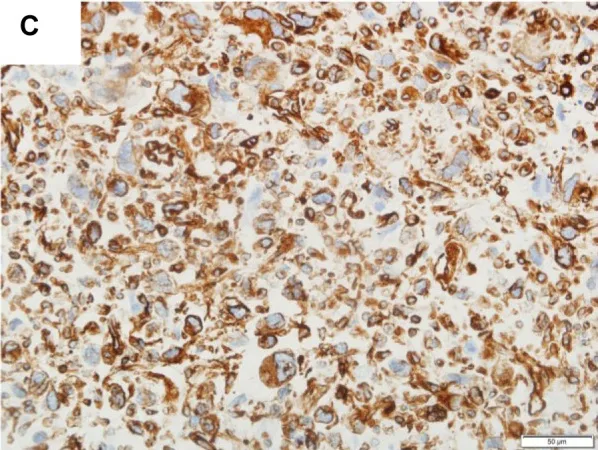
Immunostaining was positive for vimentin (C).
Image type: pathology (immunostaining)